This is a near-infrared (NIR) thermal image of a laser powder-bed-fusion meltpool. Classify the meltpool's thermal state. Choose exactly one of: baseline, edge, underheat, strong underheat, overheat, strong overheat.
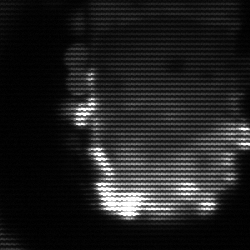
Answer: baseline